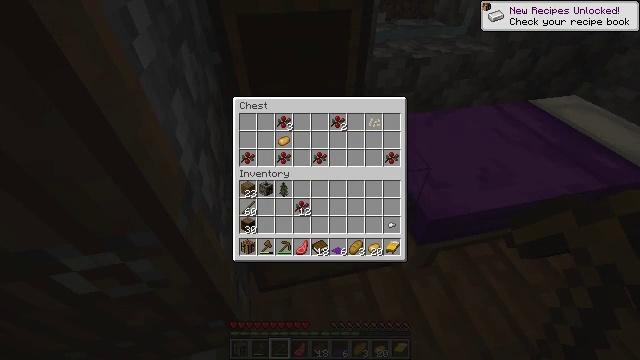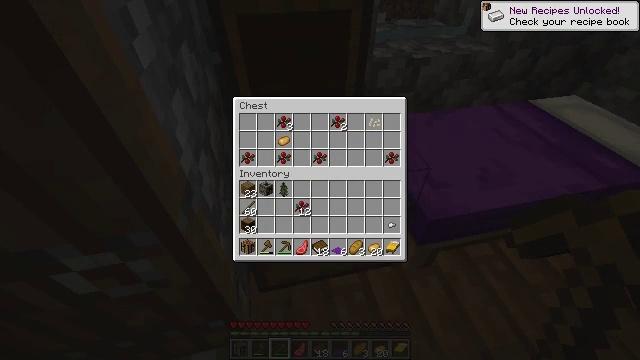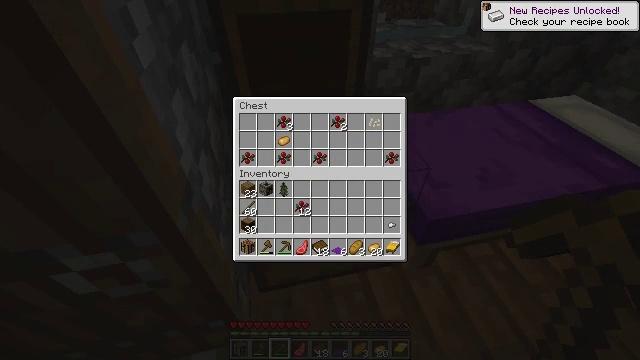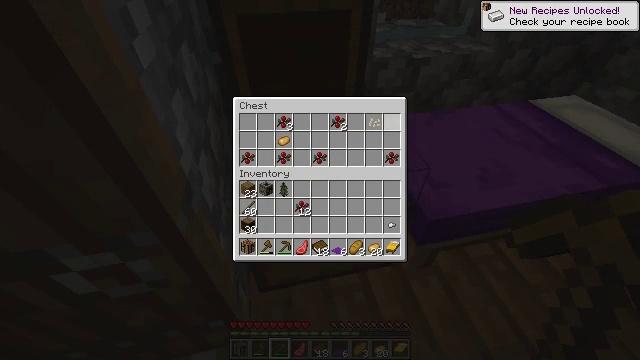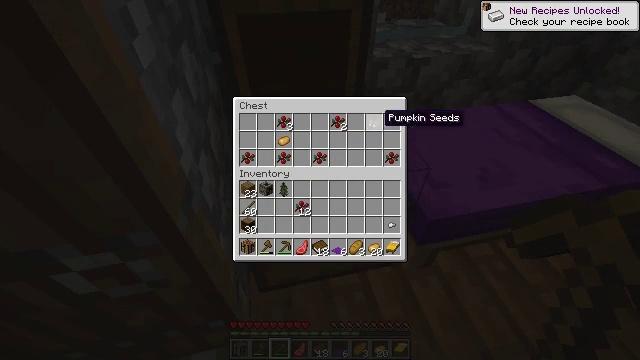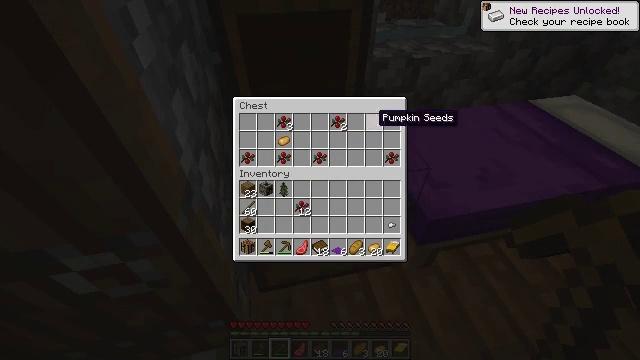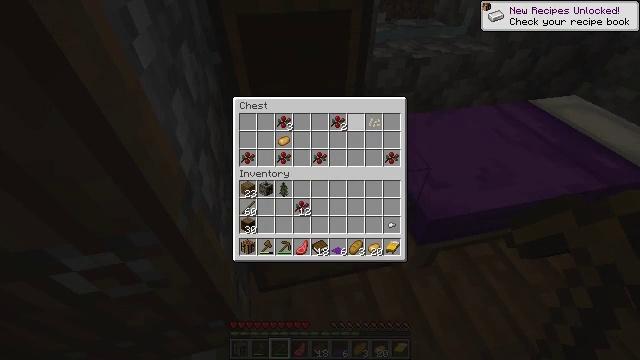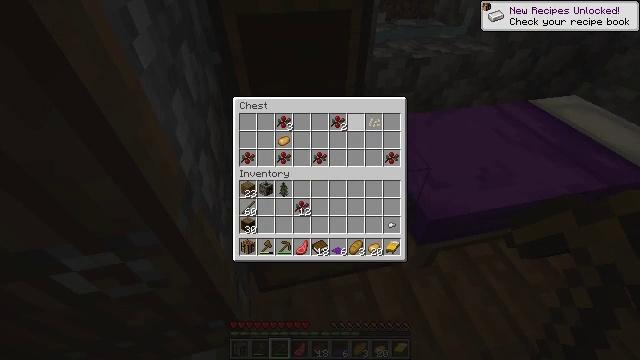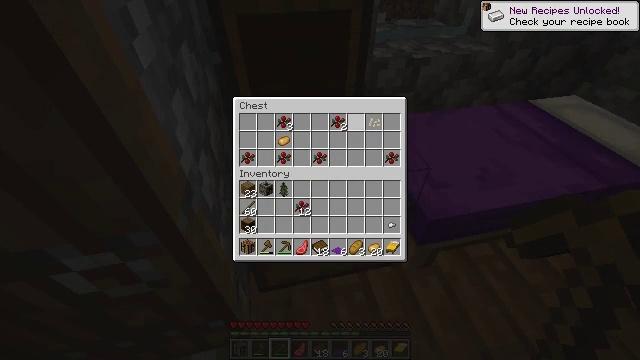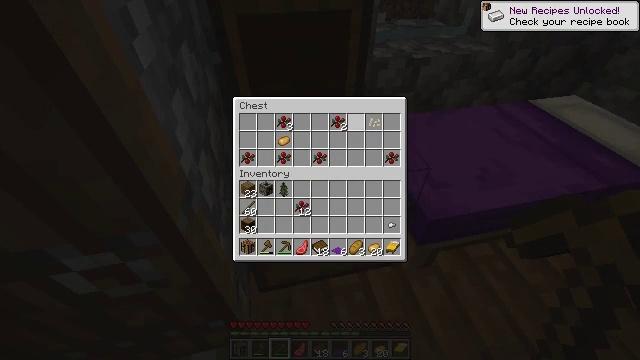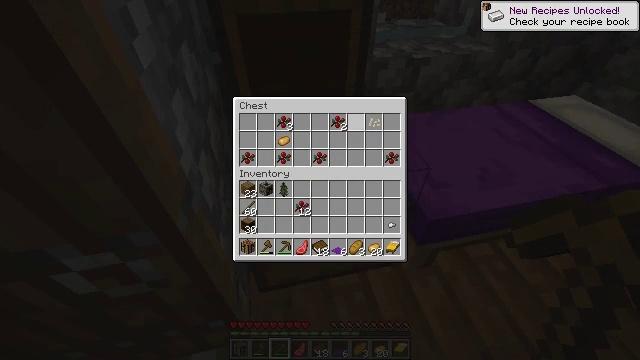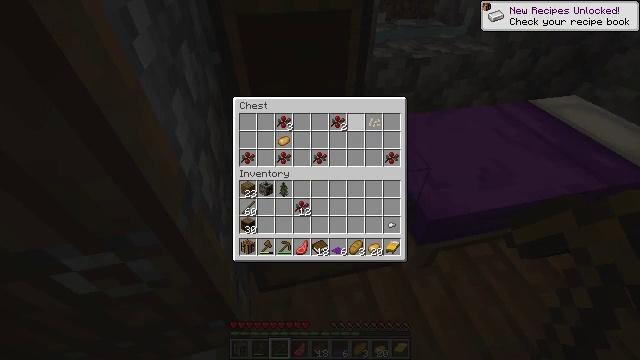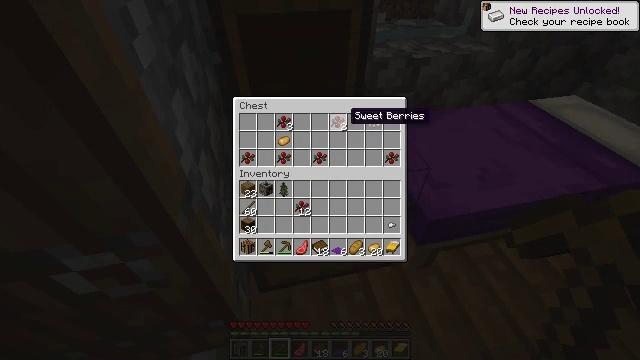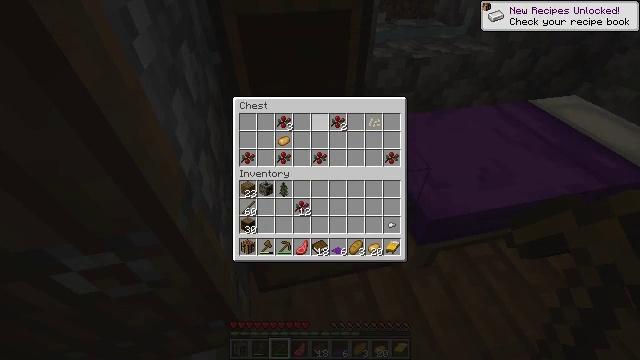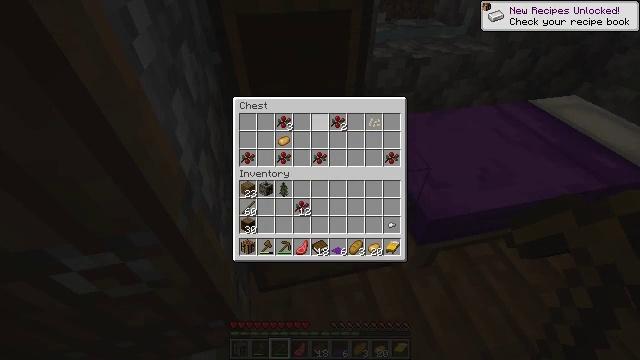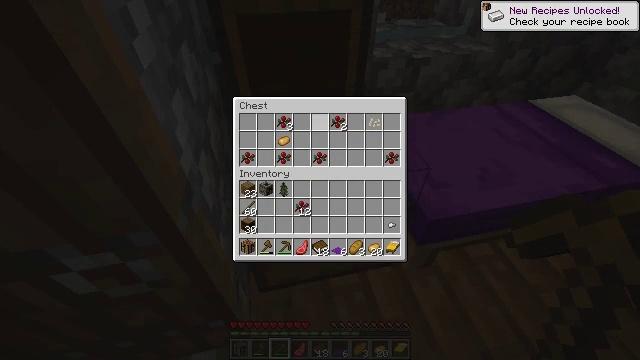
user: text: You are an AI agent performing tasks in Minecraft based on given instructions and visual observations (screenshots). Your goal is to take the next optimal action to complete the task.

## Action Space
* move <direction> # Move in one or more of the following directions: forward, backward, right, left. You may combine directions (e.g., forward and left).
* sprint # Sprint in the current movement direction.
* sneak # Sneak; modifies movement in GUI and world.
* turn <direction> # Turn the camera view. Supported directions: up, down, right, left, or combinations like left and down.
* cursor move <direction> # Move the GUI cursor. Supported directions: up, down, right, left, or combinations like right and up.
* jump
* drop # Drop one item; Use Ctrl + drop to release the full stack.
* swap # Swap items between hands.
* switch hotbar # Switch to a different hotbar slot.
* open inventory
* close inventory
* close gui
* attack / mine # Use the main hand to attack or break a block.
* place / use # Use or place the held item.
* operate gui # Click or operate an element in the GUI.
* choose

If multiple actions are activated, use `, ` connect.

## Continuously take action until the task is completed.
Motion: motion action
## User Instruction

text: Pick up the purple carpet from the ground.
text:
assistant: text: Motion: no_op
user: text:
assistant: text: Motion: cursor move left
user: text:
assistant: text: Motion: cursor move left
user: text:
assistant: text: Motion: cursor move left
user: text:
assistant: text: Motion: sneak
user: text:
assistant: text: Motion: sneak, cursor move left
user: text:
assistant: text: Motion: sneak, cursor move left
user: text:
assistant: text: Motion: sneak
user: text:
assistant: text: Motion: sneak
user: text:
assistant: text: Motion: sneak
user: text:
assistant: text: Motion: sneak
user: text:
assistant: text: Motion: sneak
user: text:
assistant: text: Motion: sneak, cursor move left
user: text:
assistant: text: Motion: sneak, cursor move left
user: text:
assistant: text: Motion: sneak
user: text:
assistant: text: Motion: sneak
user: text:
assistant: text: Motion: sneak
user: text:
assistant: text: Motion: sneak, cursor move left and down
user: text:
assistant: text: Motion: sneak
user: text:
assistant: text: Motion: sneak
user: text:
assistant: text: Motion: sneak, operate gui
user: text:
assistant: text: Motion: sneak, operate gui
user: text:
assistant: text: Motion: sneak, operate gui
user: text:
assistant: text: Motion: sneak
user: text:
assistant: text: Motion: sneak
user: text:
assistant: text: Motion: no_op
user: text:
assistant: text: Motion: cursor move left and up
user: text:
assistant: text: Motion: turn left and up, close gui
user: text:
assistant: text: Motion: move forward, turn left and up
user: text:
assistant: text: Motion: move forward